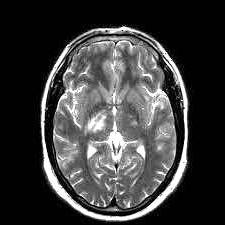
Label: notumor